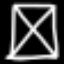
Label: hourglass